Question: I'm extracting content from Microsoft Word 97-07 documents (.doc) and storing them into a field in Solr (in order to show context snippets for highlighting). It seems like the content that is extracted is not properly filtered; lots of special characters are stored, while I only want to store the content in plaintext. When I print out the snippets it looks like this:

Is there any way to filter out/strip the special characters? It would also be nice - but not necessary - to be able to remove the text that turns out to be function names as well, like 'NUMPAGES'.
I have the following ExtractingRequestHandler that I use:
'''
<requestHandler name="/update/extract" class="solr.extraction.ExtractingRequestHandler">
<lst name="defaults">
<str name="lowernames">true</str>
<str name="uprefix">ignored_</str>
<!-- capture link hrefs but ignore div attributes -->
<str name="captureAttr">true</str>
<str name="fmap.a">links</str>
<str name="fmap.div">ignored_</str>
</lst>
</requestHandler>
'''
The RequestHandler is used via SolrJ, with these parameters:
'''
up.setParam("fmap.content", "file_content");
up.setParam("fmap.title", "title_text");
'''
and the 'file_content' field is defined like this:
'''
<field name="file_content" type="text_printable" stored="true"/>
'''
and although I don't think the field type matters (because it is not indexed) I will put it here anyway:
'''
<fieldType name="text_printable" class="solr.TextField" positionIncrementGap="100">
<analyzer type="index">
<tokenizer class="solr.WhitespaceTokenizerFactory"/>
<filter class="solr.LowerCaseFilterFactory"/>
<filter class="solr.ScandinavianFoldingFilterFactory"/>
<filter class="solr.EdgeNGramFilterFactory" minGramSize="2" maxGramSize="15" side="front"/>
</analyzer>
<analyzer type="query">
<tokenizer class="solr.WhitespaceTokenizerFactory"/>
<filter class="solr.LowerCaseFilterFactory"/>
<filter class="solr.ScandinavianFoldingFilterFactory"/>
<filter class="solr.SynonymFilterFactory" synonyms="synonyms.txt" ignoreCase="true" expand="true"/>
</analyzer>
</fieldType>
'''
Edit: I forgot to mention that I'm using SOLR 4.4.0 which comes with Tika 1.4
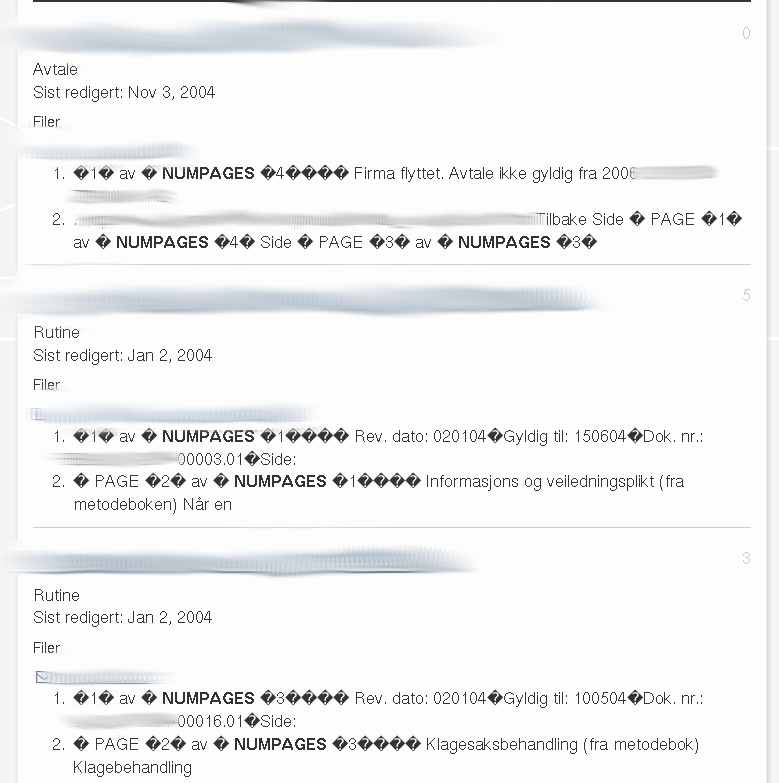
Answer: It turns out this is fixed in <URL>.

I say partially fixed, because there are still some special characters related to dynamic page numbering in Table of Contents.
According to the nice people on #solr on Freenode, Apache Tika 1.5 is supposed to be packaged with Solr 4.8.0. As a temporary fix before 4.8.0 is released, I simply downloaded Tika 1.5 and put 'tika-core-1.5.jar' and 'tika-parsers-1.5.jar' in the 'contrib/extraction/lib' directory of Solr. I also had to delete the old files, namely 'tika-core-1.4.jar' and 'tika-parsers-1.4.jar'. It seems to work flawlessly so far.